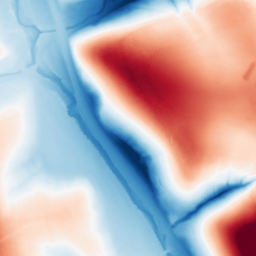
Category: classical
Decomposition family: gaussian
Decomposition parameters: sigma: 50
Upsampling method: bilinear
Upsampling parameters: scale: 4
Upsampling scale: 4